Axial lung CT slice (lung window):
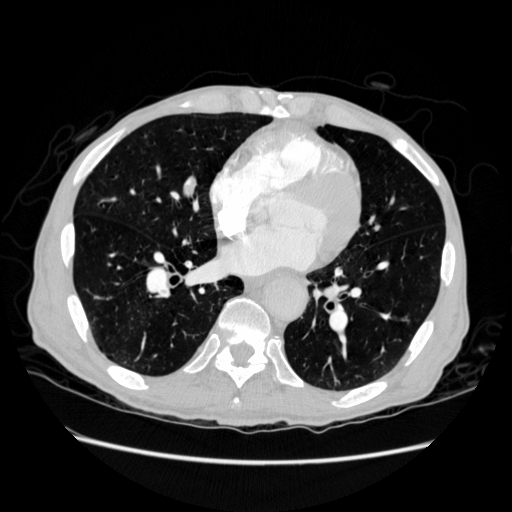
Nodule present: no